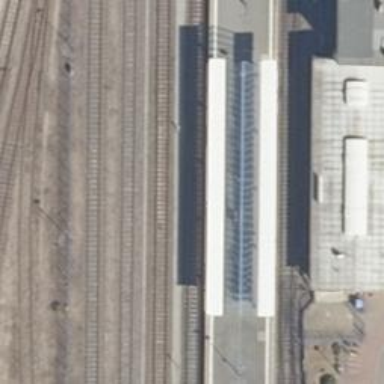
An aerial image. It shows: Railway station that also serves as public transport station.